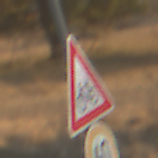
Verkehrszeichen: RadverkehrRechts
Zusatzzeichen unten: Geschwindigkeit60
Umgebung: Outdoor, Nature
Tageszeit: SunriseSunset
Wetter: PartlyCloudy
Licht: Natural
Jahreszeit: NotSpecified
Kontrast: HighContrast